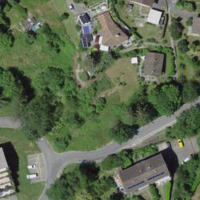
EUNIS habitat code: 55
Species observed at this site:
Nymphalis polychloros